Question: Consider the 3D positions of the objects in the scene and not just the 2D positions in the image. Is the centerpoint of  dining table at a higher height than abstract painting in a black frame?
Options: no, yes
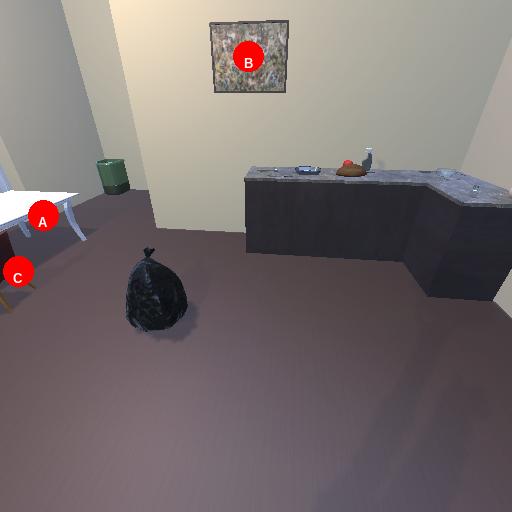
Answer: no